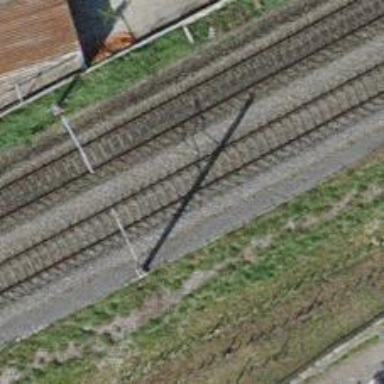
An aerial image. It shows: Single railway track with electrification through contact line.